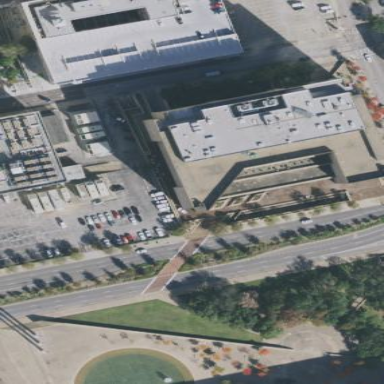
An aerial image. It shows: Civic building which is library.